Field crop: maize
Growth stage: 2
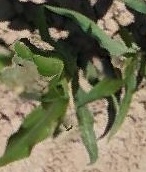
Species: maize